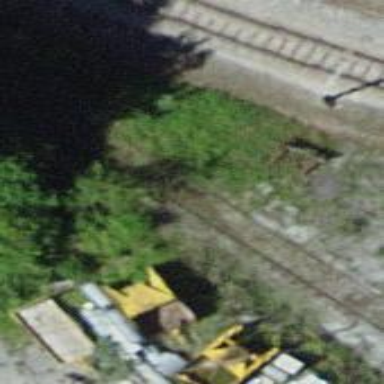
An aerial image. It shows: Abandoned railway.